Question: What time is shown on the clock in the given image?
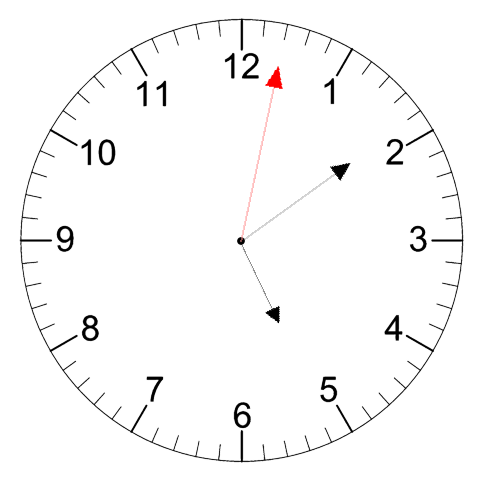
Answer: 05:09:02